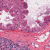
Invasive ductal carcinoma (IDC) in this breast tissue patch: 0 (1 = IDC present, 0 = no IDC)